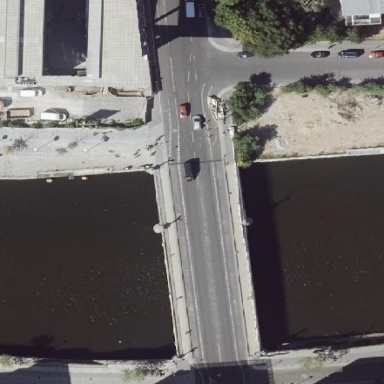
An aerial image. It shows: Bridge with beam structure.